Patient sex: F
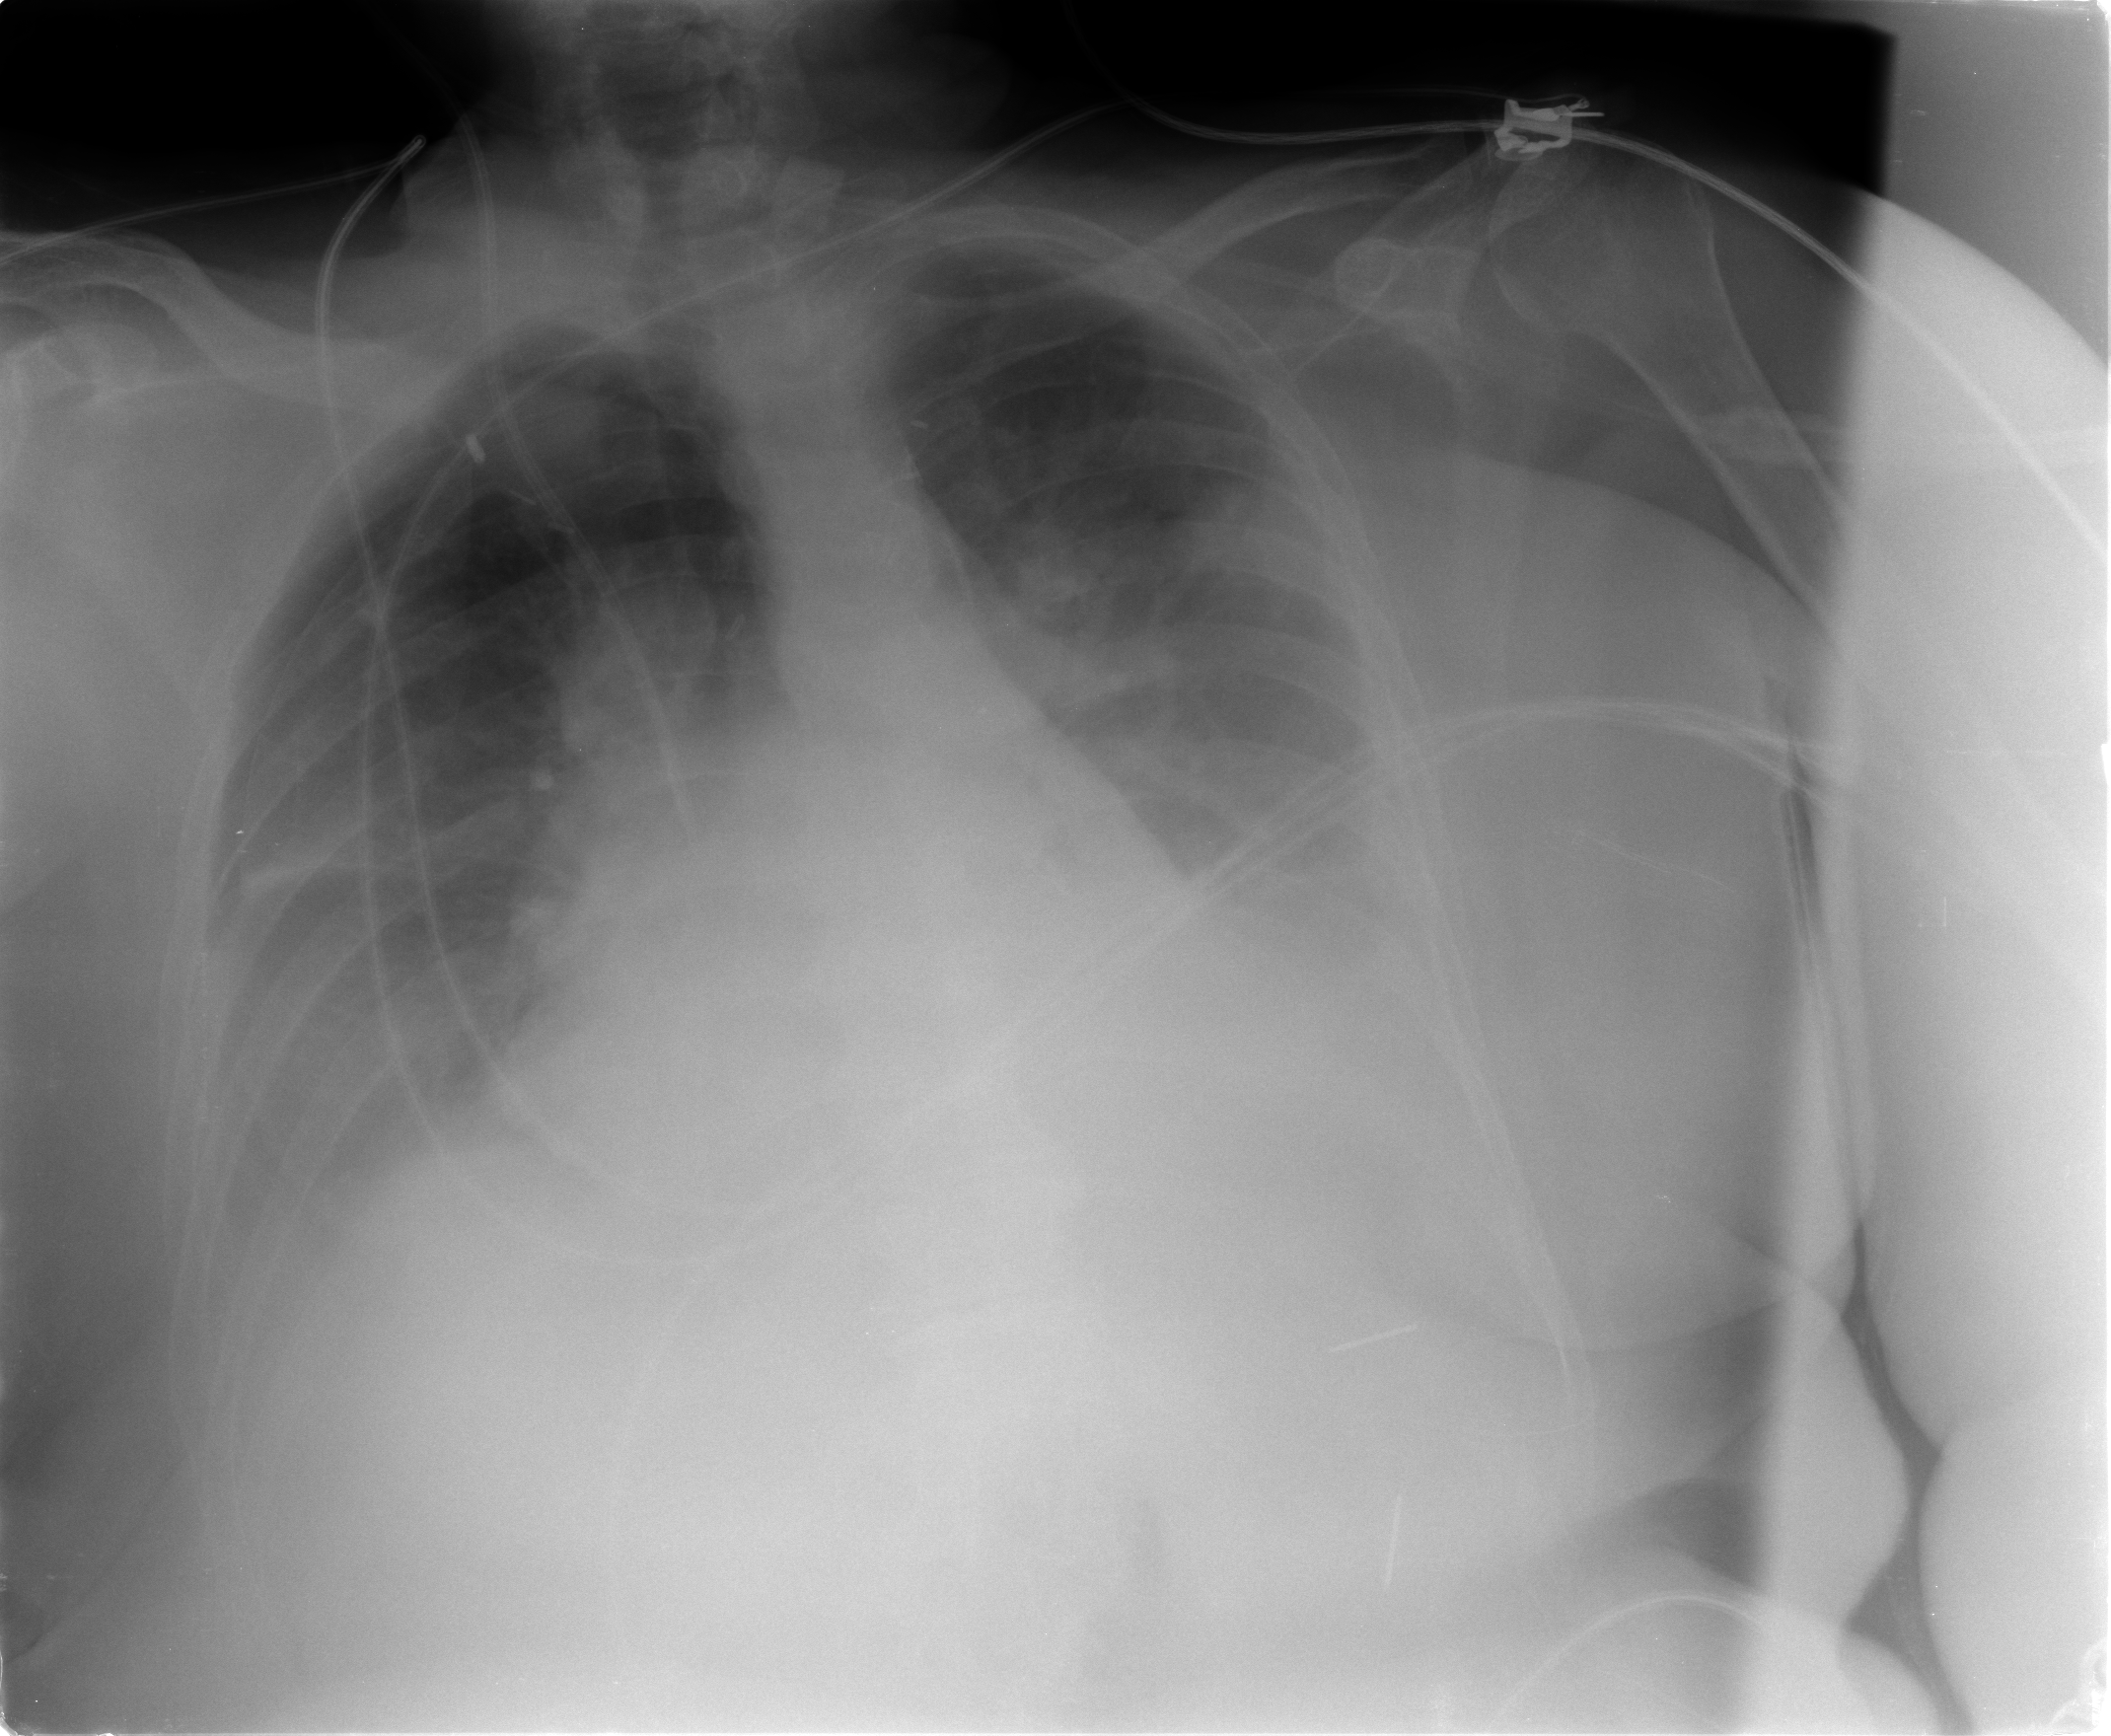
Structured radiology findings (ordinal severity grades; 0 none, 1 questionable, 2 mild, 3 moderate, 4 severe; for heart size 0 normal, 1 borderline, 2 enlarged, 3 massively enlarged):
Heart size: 2
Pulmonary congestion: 2
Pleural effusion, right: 3
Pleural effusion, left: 3
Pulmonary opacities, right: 2
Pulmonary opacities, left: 2
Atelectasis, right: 2
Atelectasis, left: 2